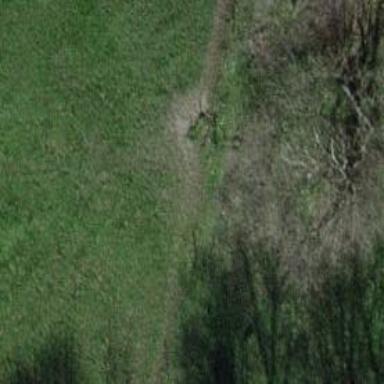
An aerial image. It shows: Unpaved footway.